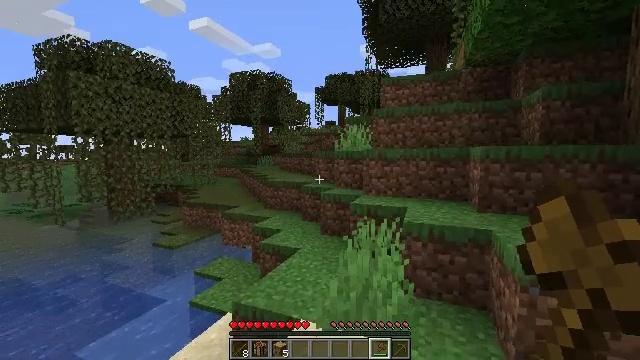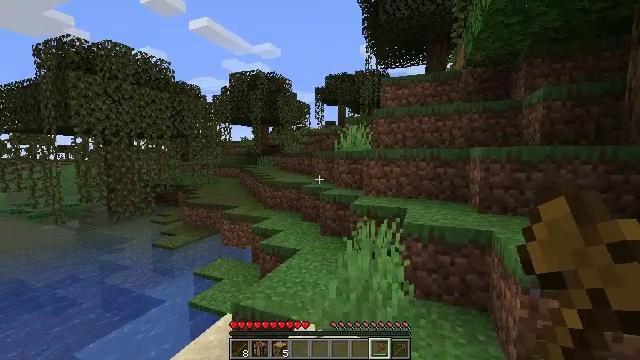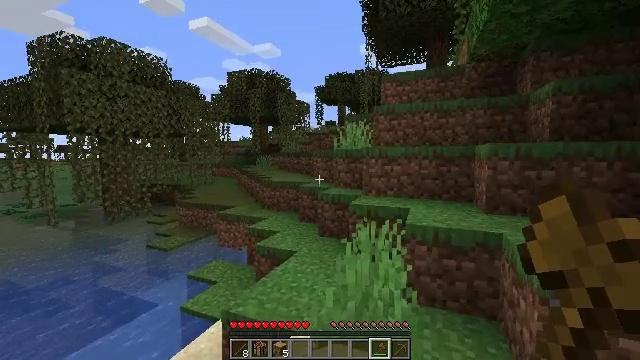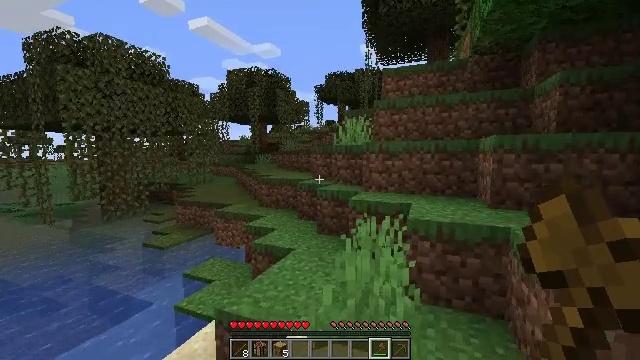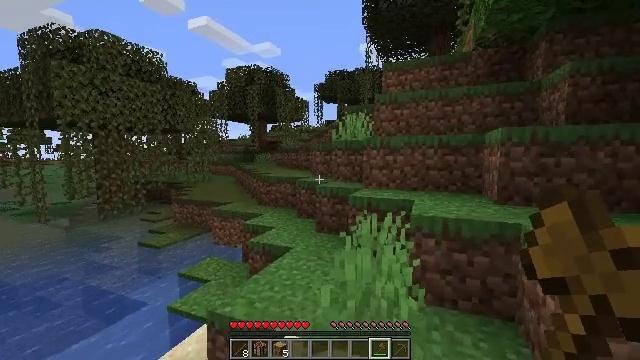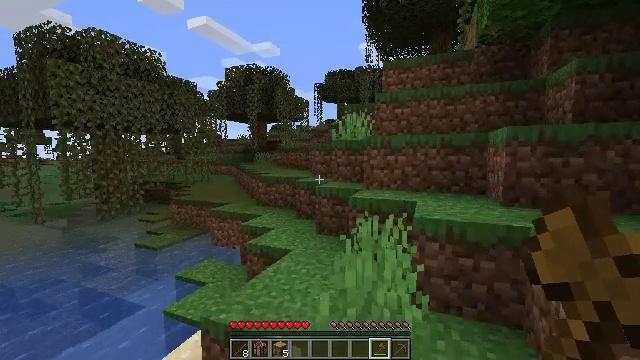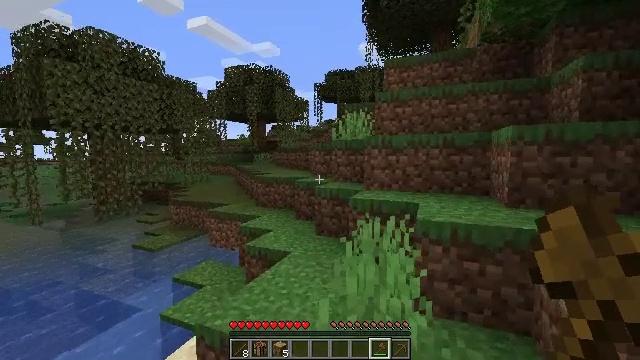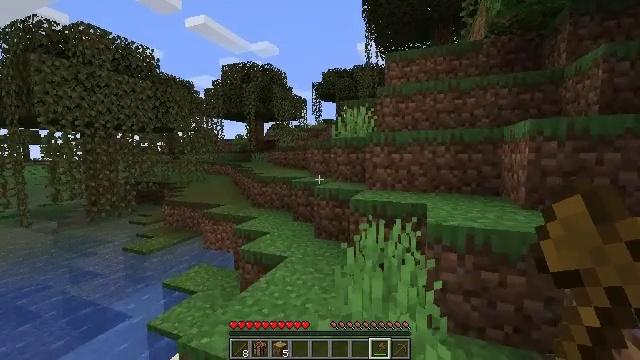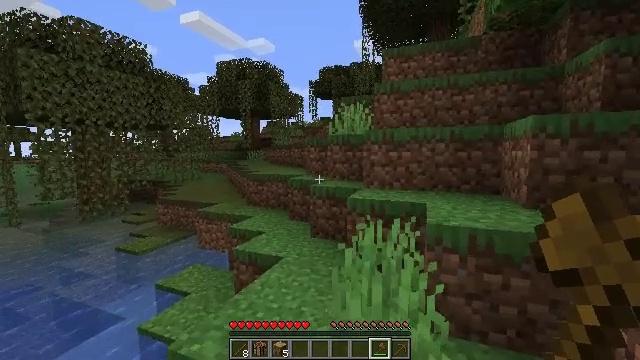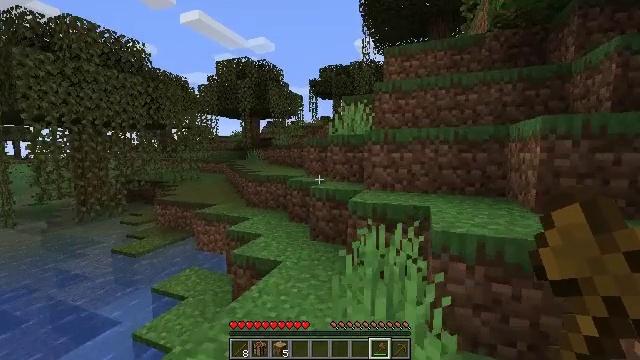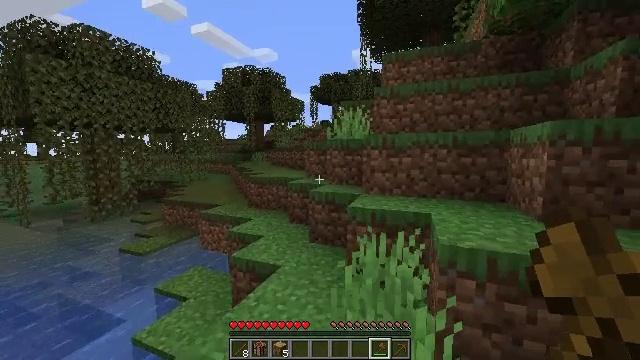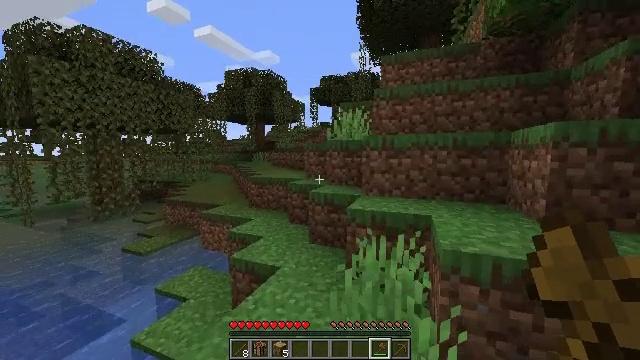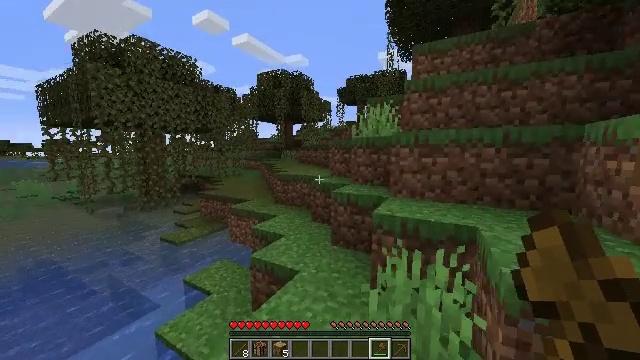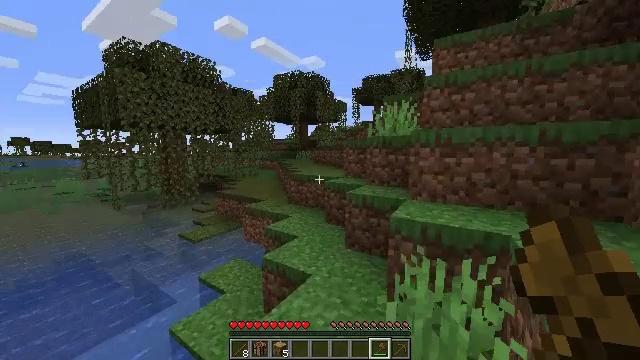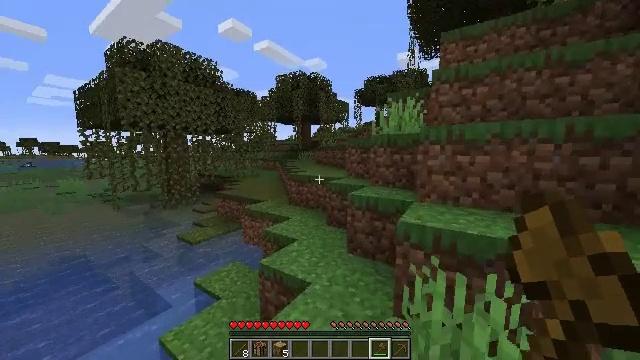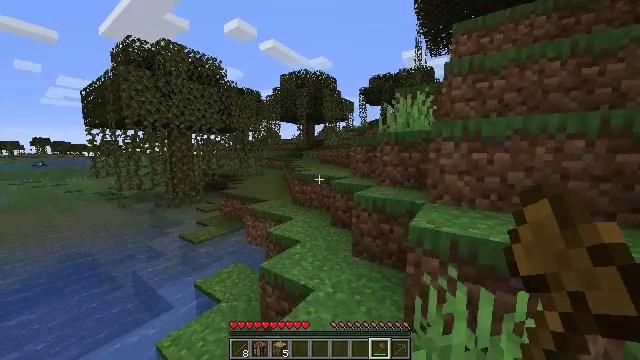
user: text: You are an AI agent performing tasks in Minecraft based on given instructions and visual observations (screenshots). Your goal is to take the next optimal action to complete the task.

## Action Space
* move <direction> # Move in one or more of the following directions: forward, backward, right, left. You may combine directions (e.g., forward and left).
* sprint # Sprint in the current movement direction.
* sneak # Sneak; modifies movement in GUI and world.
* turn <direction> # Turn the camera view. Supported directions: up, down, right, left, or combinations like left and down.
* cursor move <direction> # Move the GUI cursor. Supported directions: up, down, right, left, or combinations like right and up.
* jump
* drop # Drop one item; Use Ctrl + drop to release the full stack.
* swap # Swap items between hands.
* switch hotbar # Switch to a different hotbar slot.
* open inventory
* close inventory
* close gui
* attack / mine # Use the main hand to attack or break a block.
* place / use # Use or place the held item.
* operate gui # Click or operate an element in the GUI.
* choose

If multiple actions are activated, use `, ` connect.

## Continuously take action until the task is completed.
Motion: motion action
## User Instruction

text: Break the block to gather lily of the valley.
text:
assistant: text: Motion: move forward
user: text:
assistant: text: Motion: move forward
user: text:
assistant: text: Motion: move forward
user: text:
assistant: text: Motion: no_op
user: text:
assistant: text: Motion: no_op
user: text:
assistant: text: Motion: move forward
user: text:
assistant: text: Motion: move forward
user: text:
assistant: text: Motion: no_op
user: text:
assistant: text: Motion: move forward
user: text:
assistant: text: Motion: move forward
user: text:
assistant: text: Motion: move forward
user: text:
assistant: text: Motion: move forward, turn left and down
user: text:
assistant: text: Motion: move forward, turn left
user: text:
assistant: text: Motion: move forward
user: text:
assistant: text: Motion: move forward, turn left
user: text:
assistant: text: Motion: move forward
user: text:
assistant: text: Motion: move forward
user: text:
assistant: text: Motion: move forward
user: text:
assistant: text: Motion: move forward
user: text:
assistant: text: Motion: move forward
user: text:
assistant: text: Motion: move forward, turn right
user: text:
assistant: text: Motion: move forward, turn right, jump
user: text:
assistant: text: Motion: move forward, turn right, jump
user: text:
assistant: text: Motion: move forward, turn right and down, jump
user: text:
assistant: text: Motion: move forward, jump
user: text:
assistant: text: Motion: move forward, jump
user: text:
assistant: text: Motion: move forward, jump
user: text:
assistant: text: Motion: move forward
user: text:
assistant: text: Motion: move forward
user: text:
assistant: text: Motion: move forward